Field crop: maize
Growth stage: 2
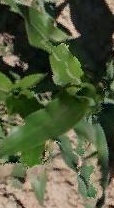
Species: maize